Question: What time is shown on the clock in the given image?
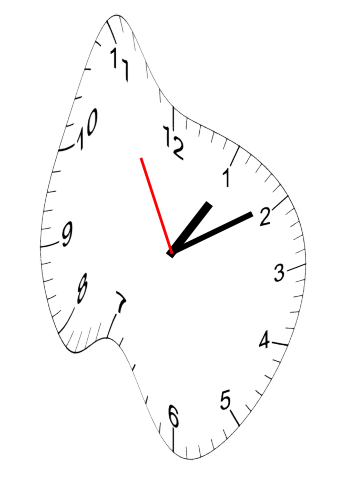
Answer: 01:09:55